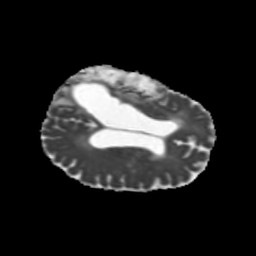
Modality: MD
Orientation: axial
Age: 65
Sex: female
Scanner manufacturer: siemens
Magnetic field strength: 3 T
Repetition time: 5.25 s
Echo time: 0.08 s